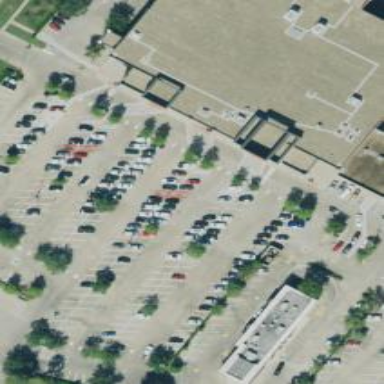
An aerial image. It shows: Parking space.